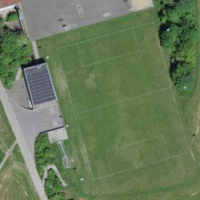
EUNIS habitat code: 24
Species observed at this site:
Euonymus europaeus
Dryas octopetala